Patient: sex M, age 78
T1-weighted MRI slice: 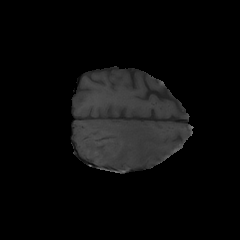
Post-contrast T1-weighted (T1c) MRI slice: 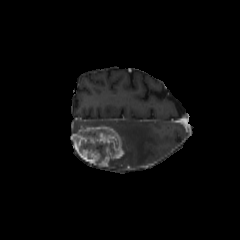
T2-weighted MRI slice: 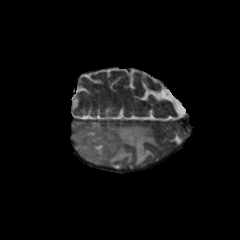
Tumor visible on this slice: yes
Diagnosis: Glioblastoma, IDH-wildtype
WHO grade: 4